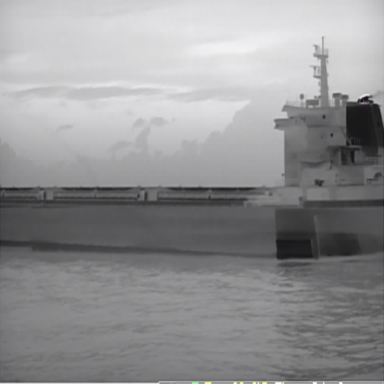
There is a liner in the infrared image.